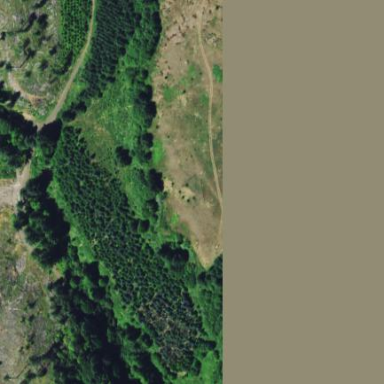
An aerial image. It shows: Beautiful woodland area.